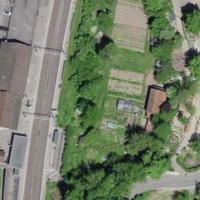
EUNIS habitat code: 54
Species observed at this site:
Dianthus armeria
Acer pseudoplatanus